Question: I get vertical stripes between the bins when creating a histogram with matplotlib 2.0.2, python2.7, Win7,64bit, visible both in the pdf and png created.
I am usig pgf with latex to create a PDF which I will use by includegraphics in a pdflatex document. The PNG created is just a quick check.
This was not the case in Matplotlib 1.5.3.
Things tried:
- - -
Code to produce the image
'''
import matplotlib as mpl
mpl.use('pgf')
pgf_with_latex = { # setup matplotlib to use latex for output
"pgf.texsystem": "pdflatex", # change this if using xetex or lautex
"text.usetex": True, # use LaTeX to write all text
"font.family": "serif",
"font.serif": [], # blank entries should cause plots to inherit fonts from the document
"font.sans-serif": [],
"font.monospace": [],
"axes.labelsize": 10, # LaTeX default is 10pt font.
"font.size": 8,
"legend.fontsize": 7, # Make the legend/label fonts a little smaller
"xtick.labelsize": 7,
"ytick.labelsize": 7,
"pgf.preamble": [
r"\usepackage[utf8x]{inputenc}", # use utf8 fonts becasue your computer can handle it :)
r"\usepackage[T1]{fontenc}", # plots will be generated using this preamble
r"\usepackage{siunitx}",
r"\DeclareSIUnit[number-unit-product = {}] ",
r"\LSB{LSB}",
]
}
mpl.rcParams.update(pgf_with_latex)
import matplotlib.pyplot as pl
import numpy as np
fig=pl.figure(figsize=(3,2))
ax1 = fig.add_subplot(111)
dat=np.random.normal(-120-60,40,200000).astype(int)
bins=np.arange(int(np.amin(dat))-.5,127.5,2)
ax1.hist(dat, bins = bins, stacked = True)
ax1.set_title("\\emph{(a)} minimal example")
ax1.set_yscale("log", nonposy="clip")
ax1.set_ylim(0.8, 20000)
ax1.set_xlim(None, 130)
ax1.set_ylabel("frequency")
ax1.set_xlabel("data")
ax1.set_xticks([-300,-200, -127,0,127])
fig.tight_layout(h_pad=1,w_pad=0.2)
pl.savefig('test.png', bbox_inches='tight',dpi=600)
pl.savefig('test.pdf', bbox_inches='tight',dpi=600)
'''
Output of the above code:

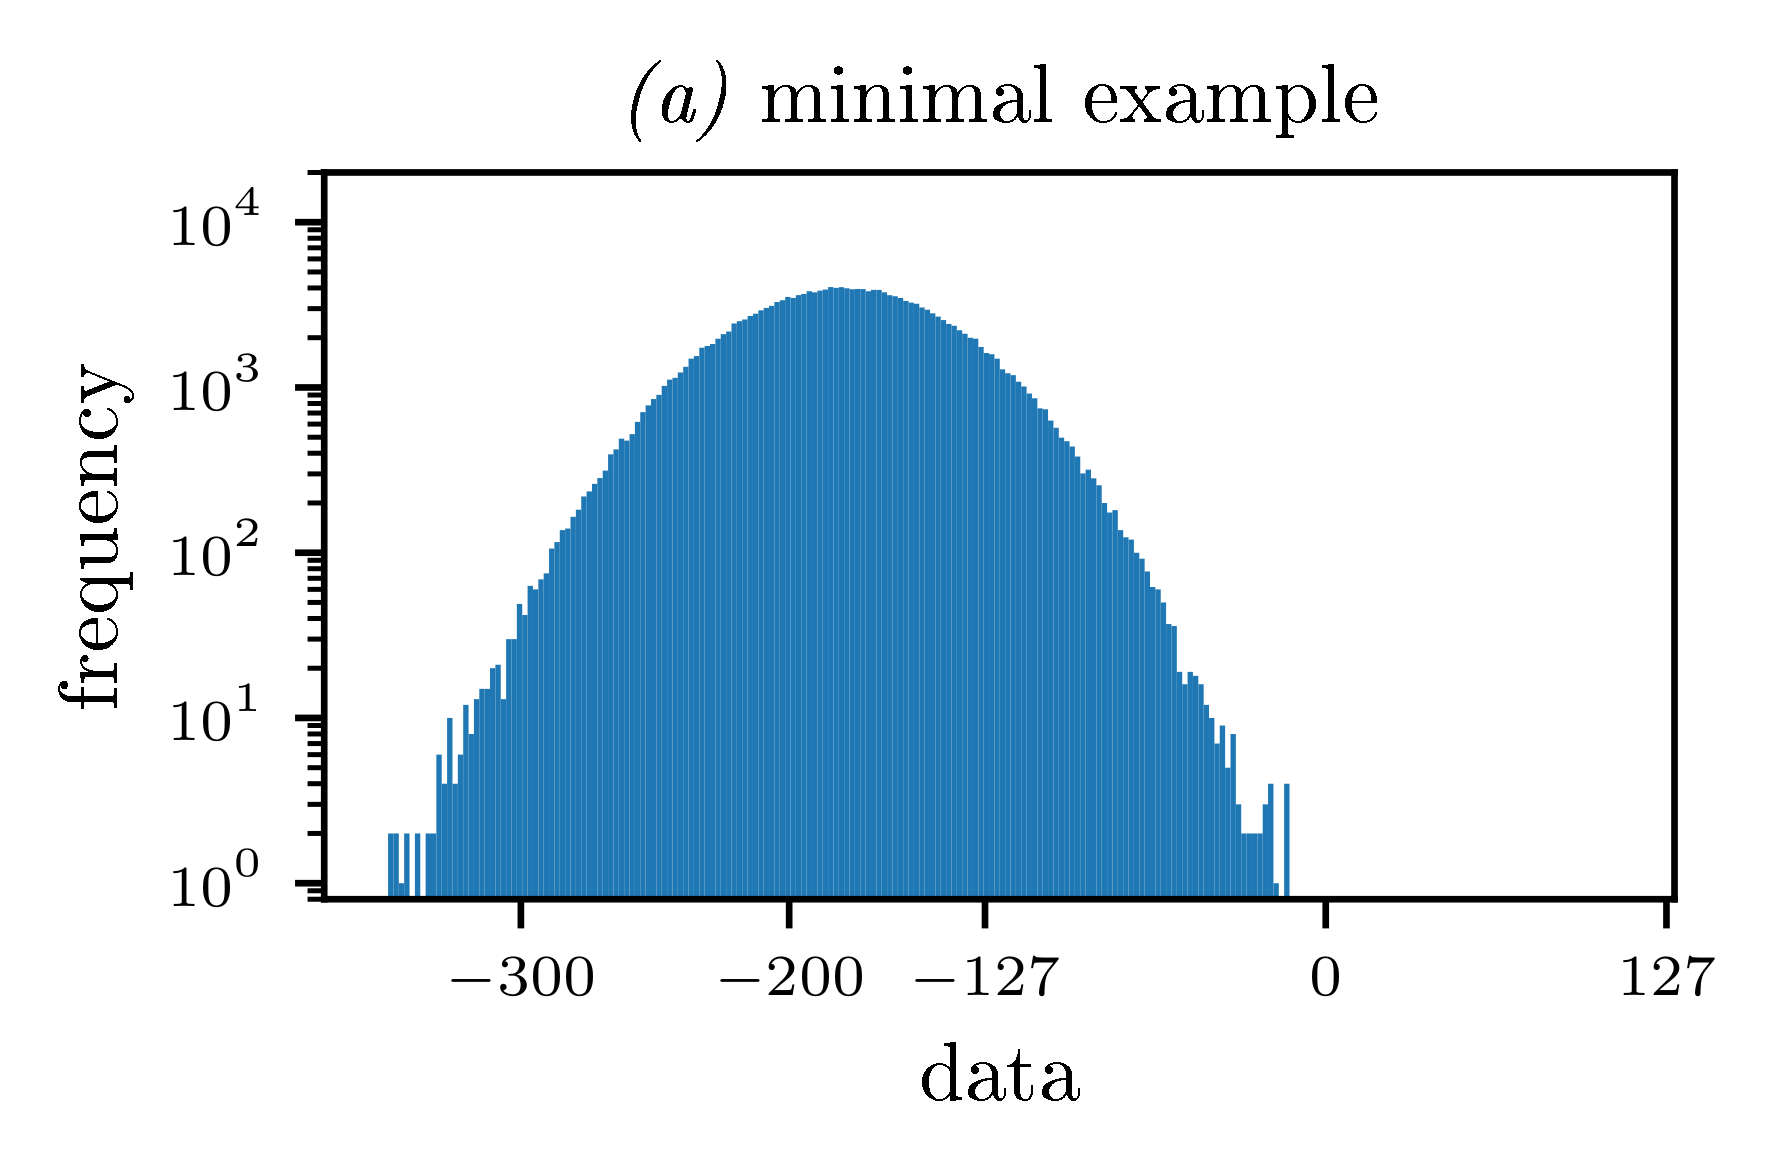
Answer: ### 1. Not using pgf backend
As @unutbu pointed out in his (unfortunately now deleted) answer, not using the pgf backend will actually produce the expected plot.
Removing the line
'''
mpl.use('pgf')
'''
will give
<URL>
### 2. Step function
If for some reason the use of the pgf backend cannot be avoided, a workaround may be to use a step function to plot the histogram. Removing 'ax1.hist(...)' from the code and replacing it with
'''
hist, ex = np.histogram(dat, bins = bins)
ax1.fill_between(bins[:-1], hist, lw=0.0, step="post")
'''
gives
<URL>